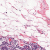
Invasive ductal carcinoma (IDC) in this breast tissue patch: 0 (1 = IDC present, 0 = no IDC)